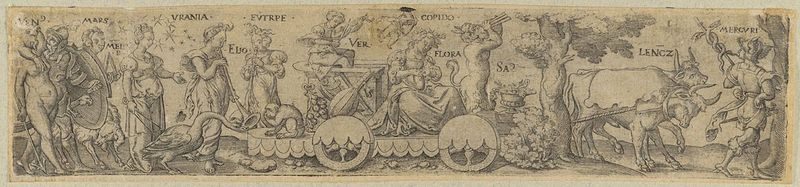
Titel: Triumphzug des Frühlings aus der Folge von Allegorien der vier Jahreszeiten
Künstler: Virgil Solis
Standort: Hamburg
Institution: Museum für Kunst und Gewerbe Hamburg
Schlagwörter: geschichte, renaissance, affe, papier, schwan, grafik, graphik, rind, kutsche, fotografie, photographie, druckgraphik, druckgrafik, stich, flora, musen, venus, lyra, merkur, kupferstich, leier, mars, pfeil, urania, triumphzug, festzug, fahrzeuge, cupido, affen, zither, faune, tieren, jahreszeiten, einzug, rindvieh, satyrn, gerippt, reproduktionen, euterpe, clio, silene, vertumnus, druckerzeugnisse, melpomene, psalterium, frühling, ornamentstich, vorlageblätter, entrée solennelle, joyeuse entrée, panflöte